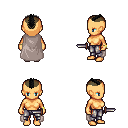
a pixel art fantasy rpg character, female body template, human, tanned skin, gray cape, metal pants, black short mohawk hairstyle, bracelets, dagger, four views (front, back, left, right), 2x2 character sprite sheet, small pixel art, hard edges, no anti-aliasing